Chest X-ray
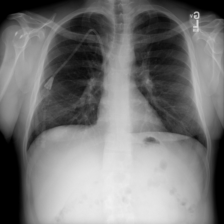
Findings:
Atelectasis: negative
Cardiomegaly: negative
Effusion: negative
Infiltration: negative
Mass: negative
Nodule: negative
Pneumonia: negative
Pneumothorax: negative
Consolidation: negative
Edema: negative
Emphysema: negative
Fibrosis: negative
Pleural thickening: negative
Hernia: negative